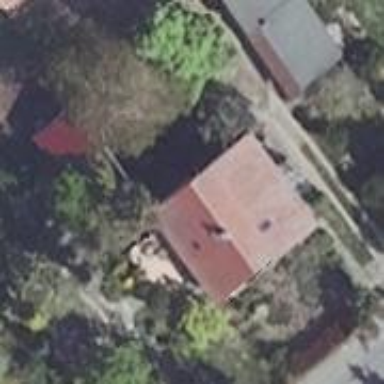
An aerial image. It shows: Gabled house with the roof oriented across.